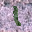
Label: 1